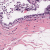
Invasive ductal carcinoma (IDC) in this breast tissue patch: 0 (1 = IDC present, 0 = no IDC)